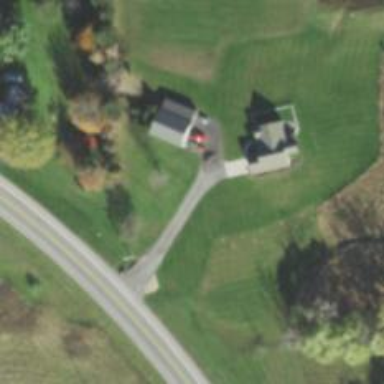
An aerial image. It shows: Driveway.